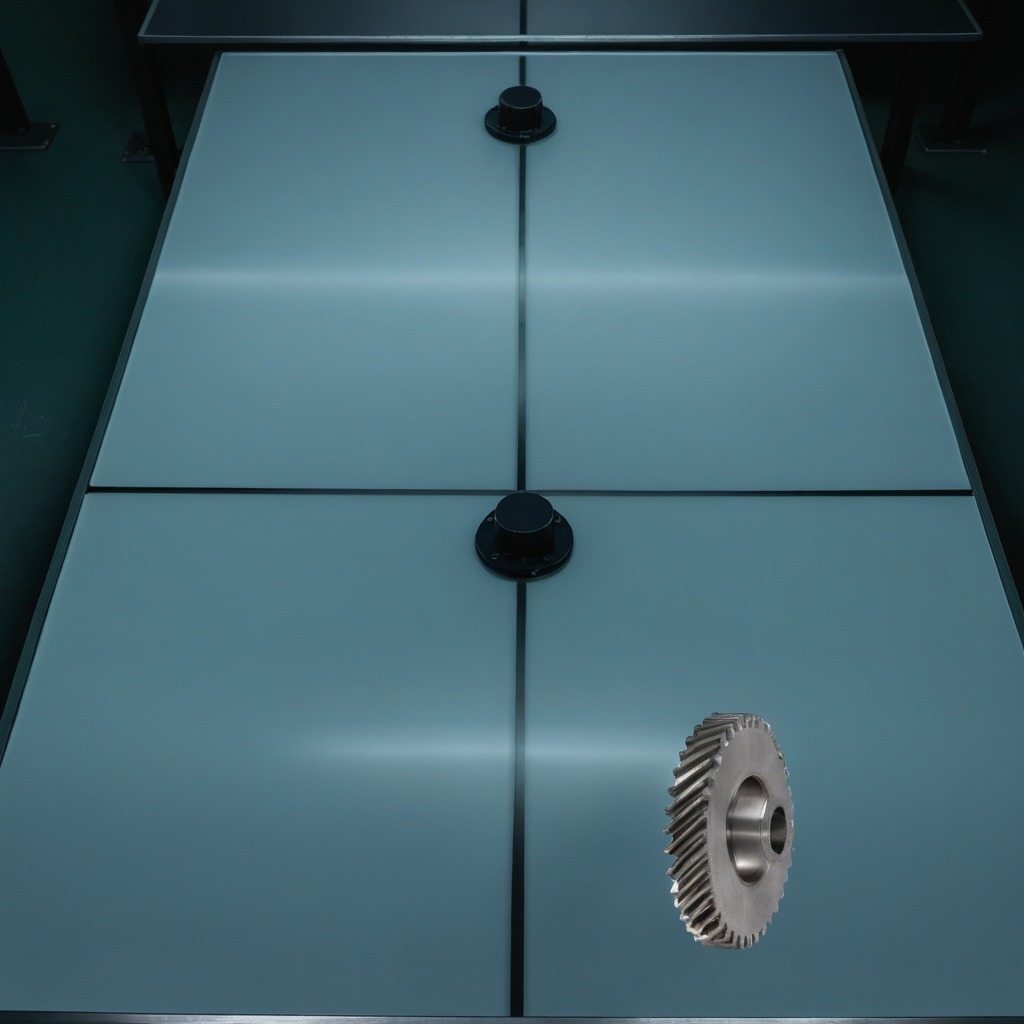
A steel gear with teeth is lying on the clean empty table in a railway signal maintenance room lit by harsh overhead fluorescents.